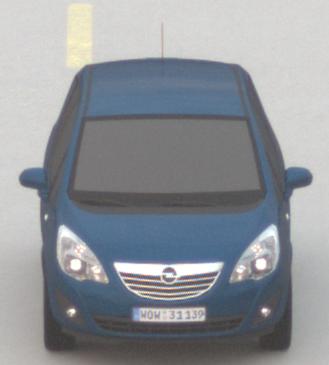
Make: Opel
Model: Meriva 1.4
Detailed model: Meriva (B)
Model produced from: 2010/05
Model produced until: 2013/11
Doors: 5
Color: blue
Road condition: dry road
Daytime: sunrise or sunset
Contrast: low contrast